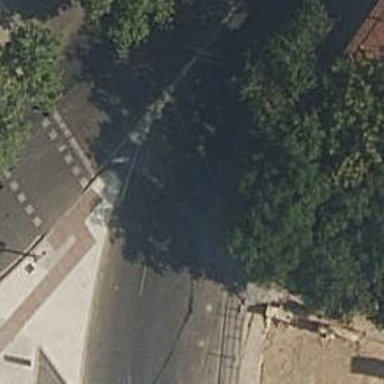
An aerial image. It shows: Asphalt road in living street.